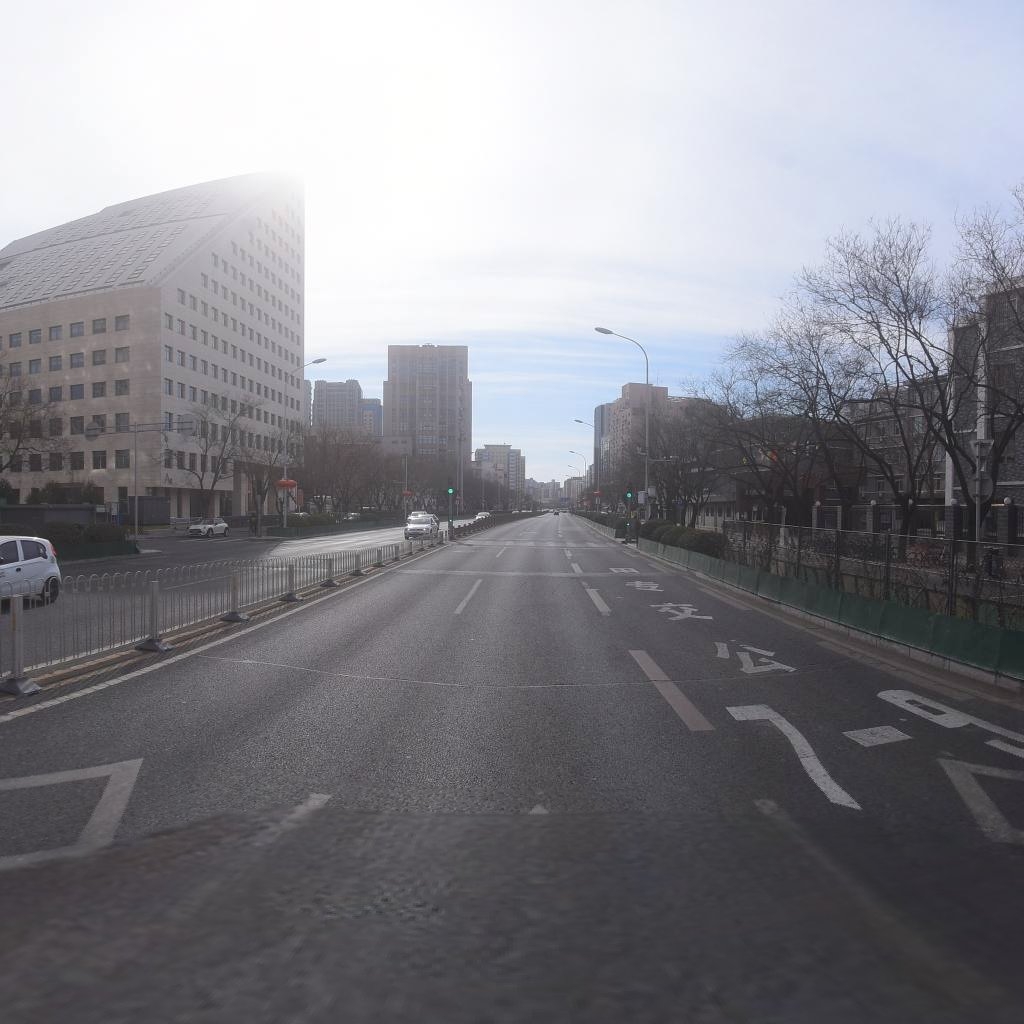
Region: Xicheng
Road damage annotations: transverse patch